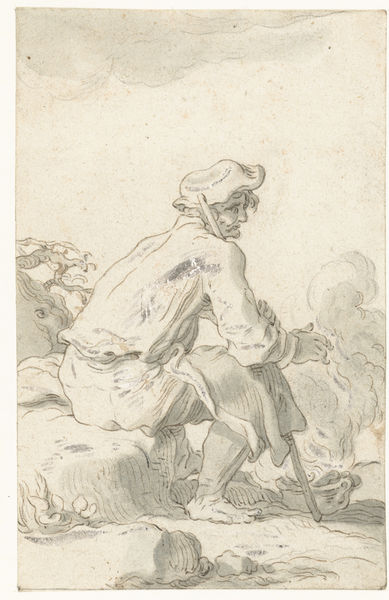
Titel: Zittende man bij een vuur
Künstler: Abraham Bloemaert
Standort: Amsterdam
Institution: Rijksmuseum
Schlagwörter: hands, hat, black, hair, seated, sitting, brown, pot, smoke, clouds, food, man, rock, sky, feet, drawing, sketch, ink, back, fire, bare, cane, heat, flames, stick, shirt, staff, flame, bowl, pole, drying, blck, cook, cooking, could, t-shirt, warming, warmth